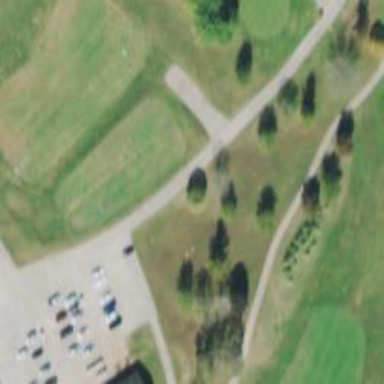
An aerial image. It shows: Path for golf carts.